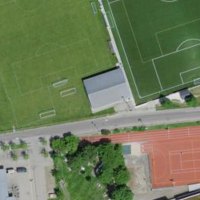
EUNIS habitat code: 53
Species observed at this site:
Buteo buteo